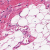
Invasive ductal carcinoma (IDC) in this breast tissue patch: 0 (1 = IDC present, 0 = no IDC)